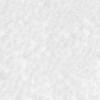
Label: no_change